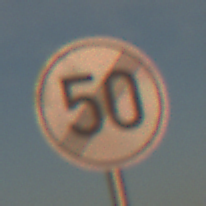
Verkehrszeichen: EndeGeschwindigkeit50
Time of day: SunriseSunset
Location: Outdoor (Nature)
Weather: PartlyCloudy
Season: NotSpecified
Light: Natural